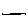
Label: line